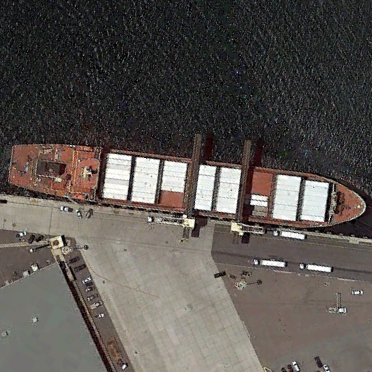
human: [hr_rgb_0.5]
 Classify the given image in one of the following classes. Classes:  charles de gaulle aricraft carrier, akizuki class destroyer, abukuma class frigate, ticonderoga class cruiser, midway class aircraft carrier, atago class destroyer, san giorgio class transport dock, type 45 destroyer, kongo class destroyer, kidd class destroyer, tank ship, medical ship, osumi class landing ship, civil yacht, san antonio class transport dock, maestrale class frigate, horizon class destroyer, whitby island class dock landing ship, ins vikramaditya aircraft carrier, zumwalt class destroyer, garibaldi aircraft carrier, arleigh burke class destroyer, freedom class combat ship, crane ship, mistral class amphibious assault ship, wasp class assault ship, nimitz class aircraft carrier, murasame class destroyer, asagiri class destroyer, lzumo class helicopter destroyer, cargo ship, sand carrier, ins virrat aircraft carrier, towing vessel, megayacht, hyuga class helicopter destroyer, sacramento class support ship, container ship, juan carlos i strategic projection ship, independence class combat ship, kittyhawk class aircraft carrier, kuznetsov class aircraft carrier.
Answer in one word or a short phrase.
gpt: Container ship